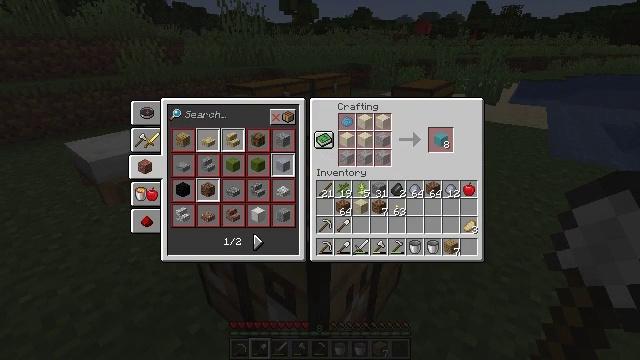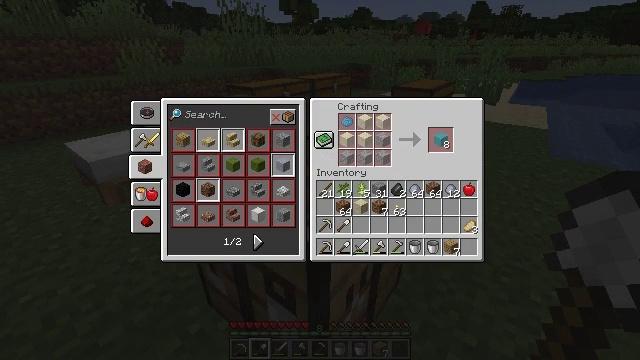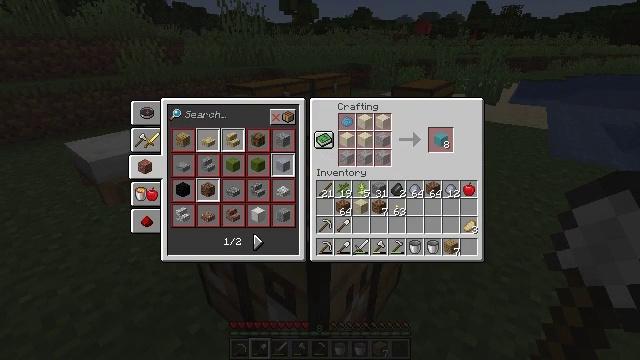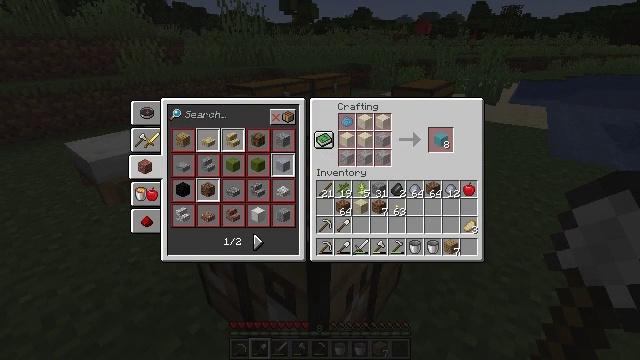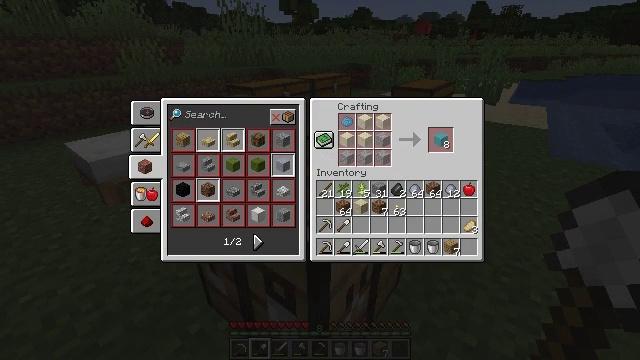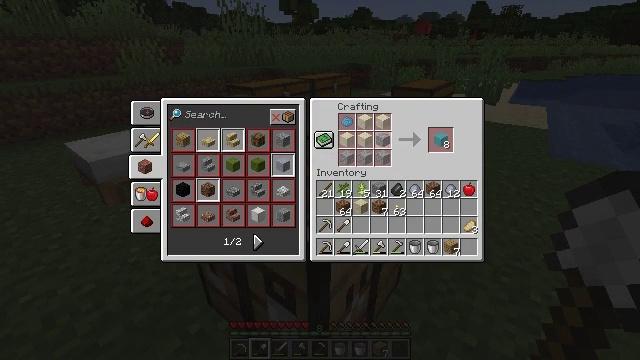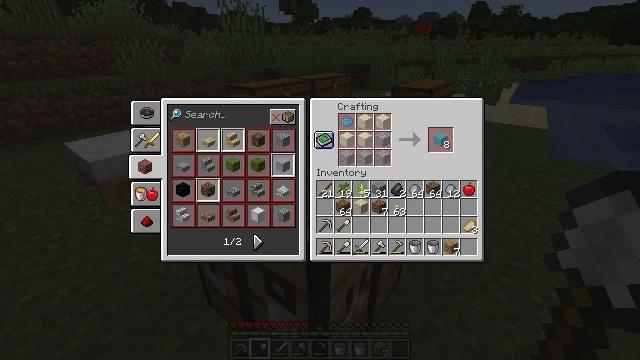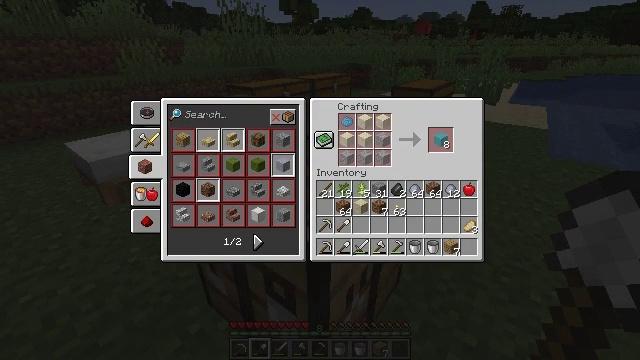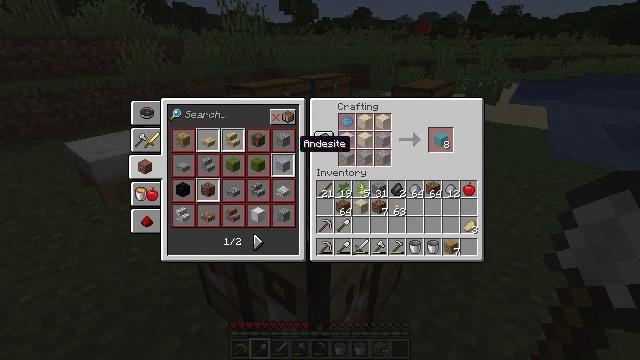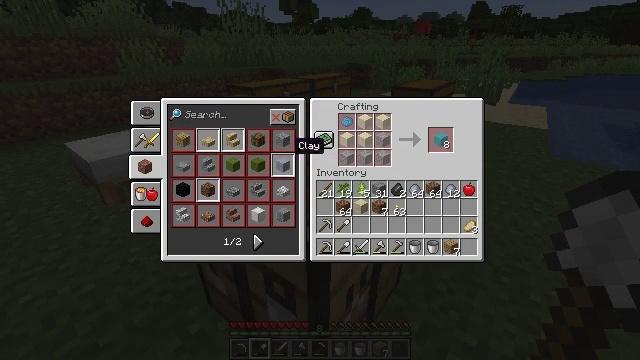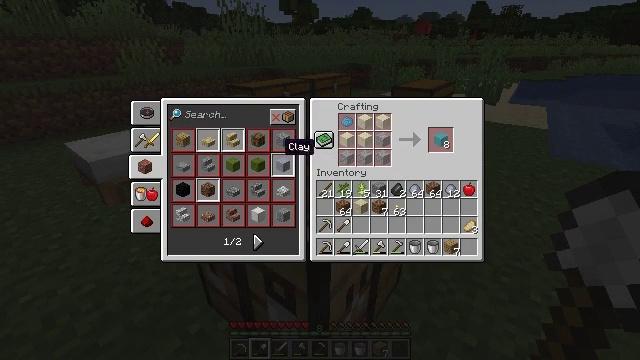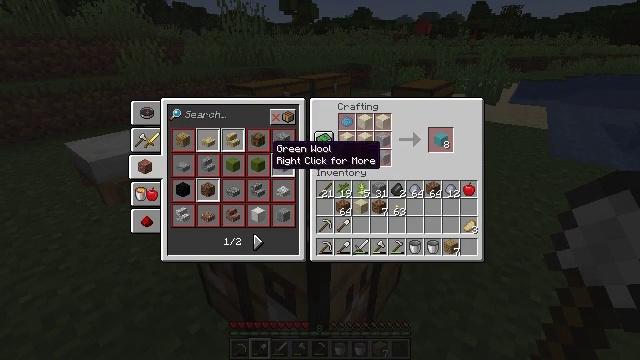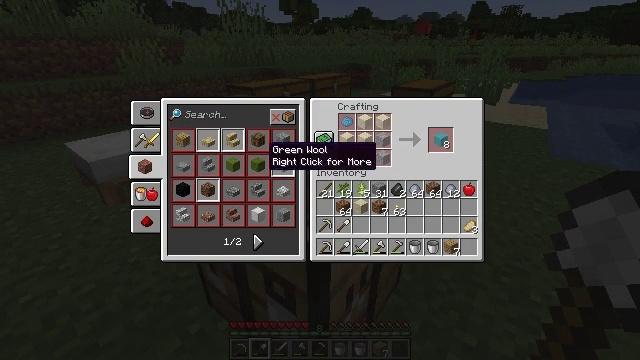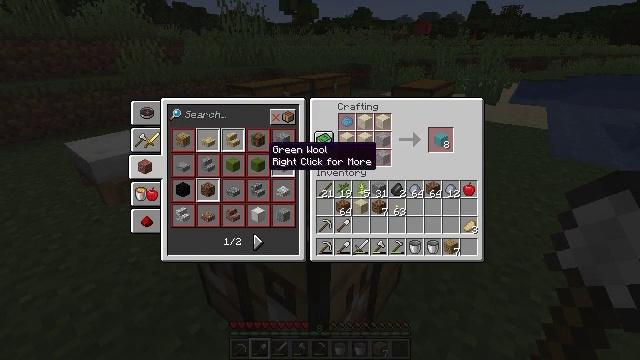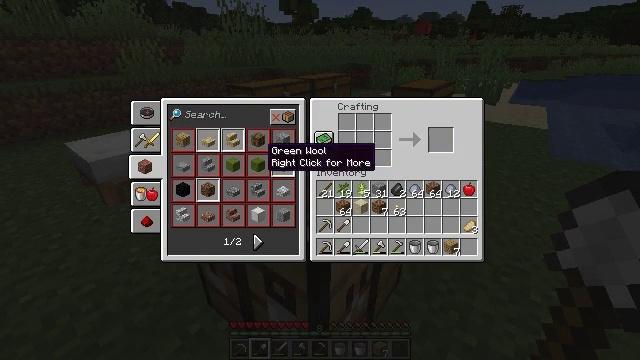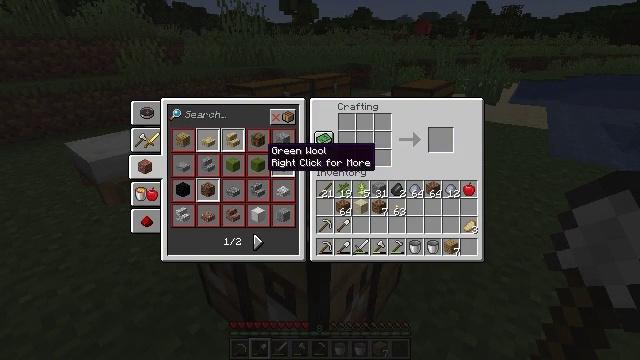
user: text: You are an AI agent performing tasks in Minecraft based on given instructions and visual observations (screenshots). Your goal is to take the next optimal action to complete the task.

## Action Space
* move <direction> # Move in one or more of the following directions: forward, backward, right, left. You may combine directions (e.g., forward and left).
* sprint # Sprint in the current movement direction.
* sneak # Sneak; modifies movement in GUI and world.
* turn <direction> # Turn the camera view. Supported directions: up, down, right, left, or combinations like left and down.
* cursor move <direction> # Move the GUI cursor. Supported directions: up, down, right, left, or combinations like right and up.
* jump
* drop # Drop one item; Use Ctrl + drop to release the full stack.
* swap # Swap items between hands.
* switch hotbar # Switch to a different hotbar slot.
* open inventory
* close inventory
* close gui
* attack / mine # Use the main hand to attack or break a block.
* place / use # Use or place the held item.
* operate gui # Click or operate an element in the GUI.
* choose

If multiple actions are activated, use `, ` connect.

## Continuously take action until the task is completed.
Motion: motion action
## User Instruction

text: Craft a fletching table at the crafting bench.
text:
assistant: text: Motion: cursor move right
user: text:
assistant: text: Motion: no_op
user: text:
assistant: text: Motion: cursor move left
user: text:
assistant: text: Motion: cursor move left
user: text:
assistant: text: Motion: cursor move left
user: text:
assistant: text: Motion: cursor move left
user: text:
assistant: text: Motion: cursor move left
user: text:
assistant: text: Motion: cursor move left
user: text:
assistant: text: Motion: no_op
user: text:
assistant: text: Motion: cursor move left
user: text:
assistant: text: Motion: cursor move left
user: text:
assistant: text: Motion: no_op
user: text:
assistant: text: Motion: no_op
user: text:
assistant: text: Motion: operate gui
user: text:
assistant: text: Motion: operate gui
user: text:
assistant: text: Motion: operate gui
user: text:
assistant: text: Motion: no_op
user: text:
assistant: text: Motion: cursor move down
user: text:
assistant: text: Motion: cursor move down
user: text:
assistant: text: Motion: cursor move down
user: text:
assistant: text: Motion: cursor move down
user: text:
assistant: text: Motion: cursor move down
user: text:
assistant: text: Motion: cursor move down
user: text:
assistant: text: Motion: cursor move down
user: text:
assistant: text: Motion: cursor move down
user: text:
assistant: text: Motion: no_op
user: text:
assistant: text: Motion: operate gui
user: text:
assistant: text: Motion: operate gui
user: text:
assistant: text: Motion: operate gui
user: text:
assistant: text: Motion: no_op